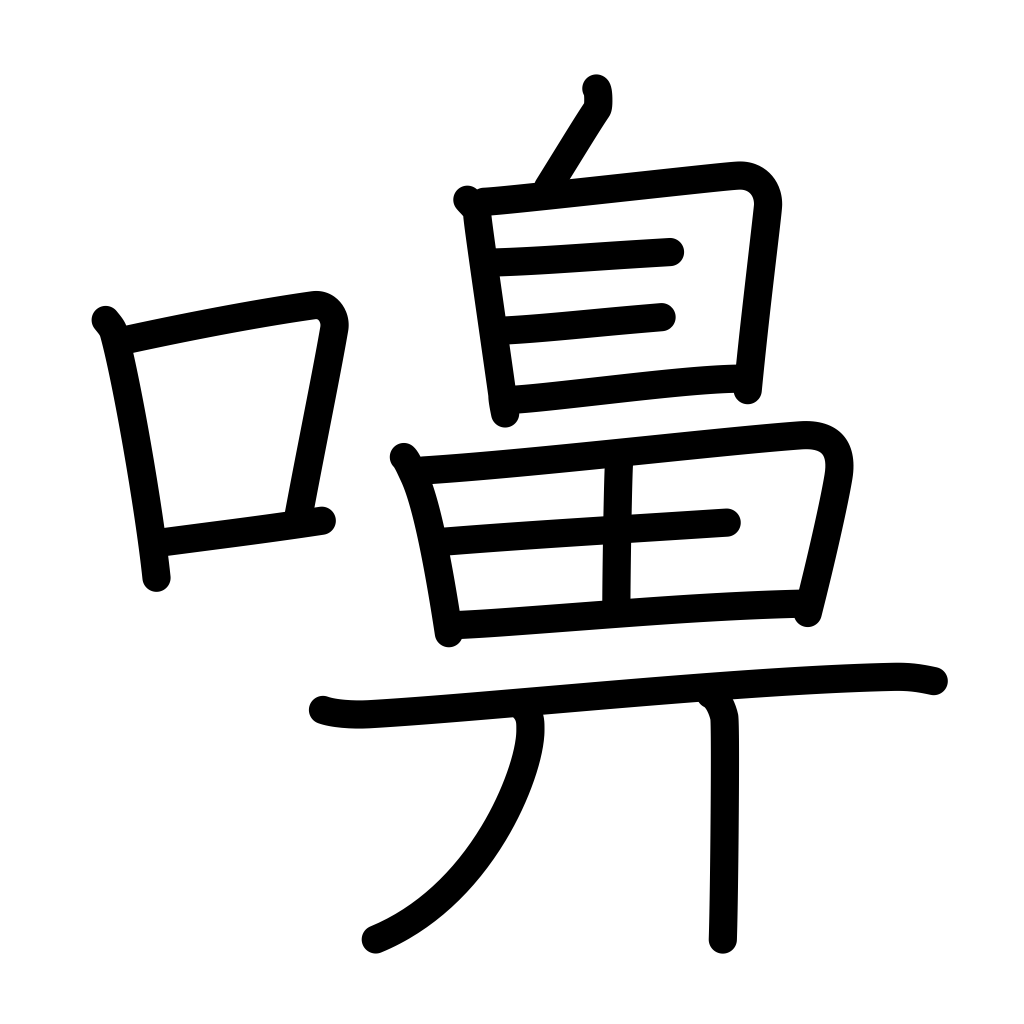
Meaning: breathing through the nose, snorting, wife, one's old lady